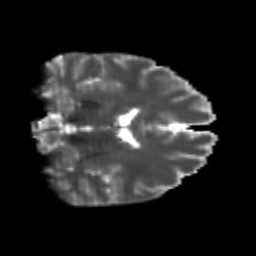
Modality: T2w
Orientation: coronal
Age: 21
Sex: male
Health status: healthy
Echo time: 0.074 s